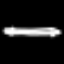
Label: pencil